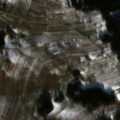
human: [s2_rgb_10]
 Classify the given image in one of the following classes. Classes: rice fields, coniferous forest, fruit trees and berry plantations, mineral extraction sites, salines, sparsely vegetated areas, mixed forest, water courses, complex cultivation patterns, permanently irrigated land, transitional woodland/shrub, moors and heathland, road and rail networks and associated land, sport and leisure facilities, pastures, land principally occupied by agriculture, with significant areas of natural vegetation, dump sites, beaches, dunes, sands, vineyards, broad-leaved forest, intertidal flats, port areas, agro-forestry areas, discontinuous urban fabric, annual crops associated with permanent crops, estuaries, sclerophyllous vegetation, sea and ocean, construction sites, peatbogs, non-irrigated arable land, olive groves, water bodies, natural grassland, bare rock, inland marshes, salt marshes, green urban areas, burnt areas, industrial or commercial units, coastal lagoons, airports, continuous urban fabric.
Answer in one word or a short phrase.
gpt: discontinuous urban fabric, non-irrigated arable land, complex cultivation patterns, land principally occupied by agriculture, with significant areas of natural vegetation, coniferous forest